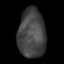
Tissue: lung
Cell type: Myeloid cells
Senescence score: 0.1845
Nuclear area (px): 1324
Mean DAPI intensity: 68.455